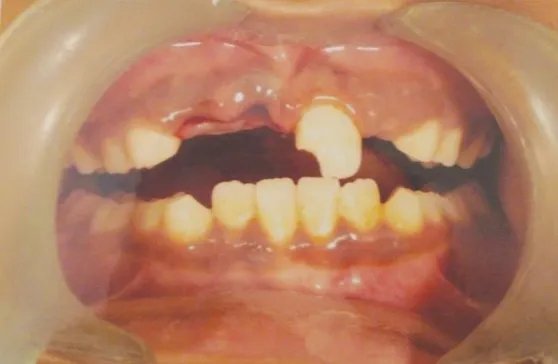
Preoperative intraoral photograph with missing teeth.
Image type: medical_photograph (oral_photograph)